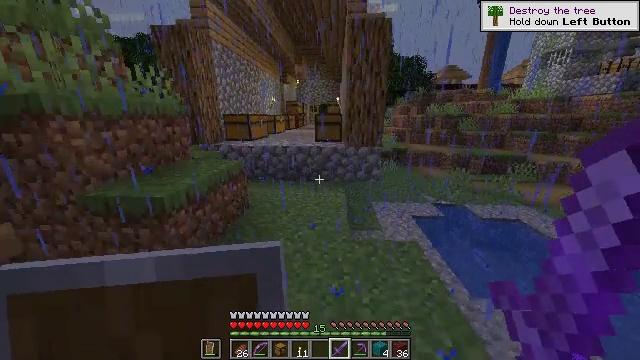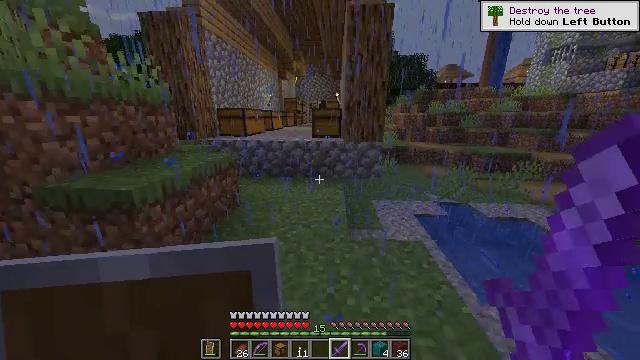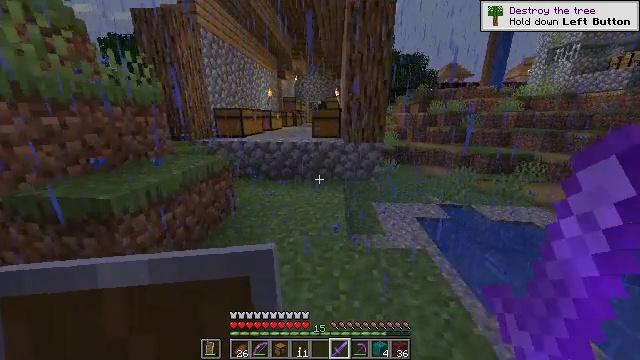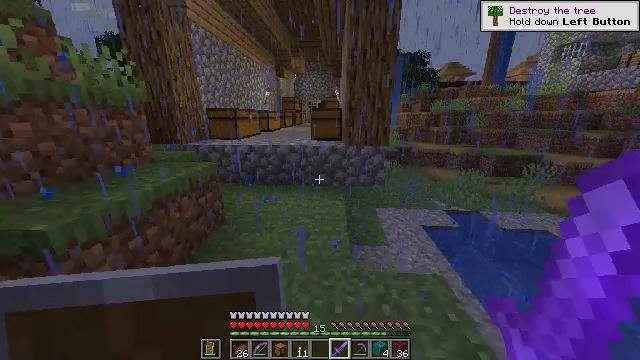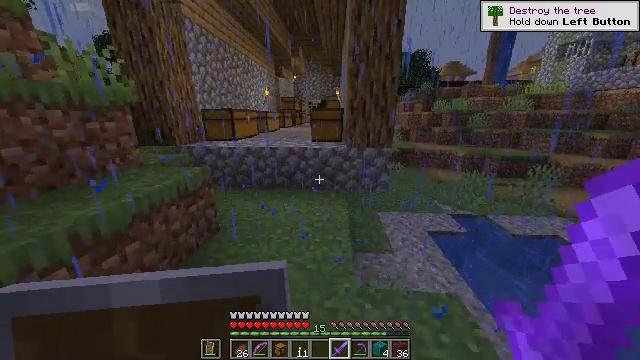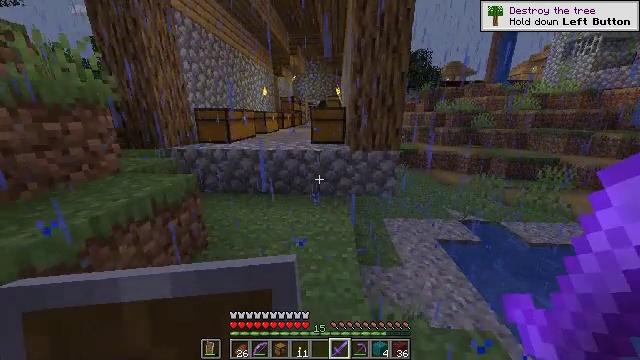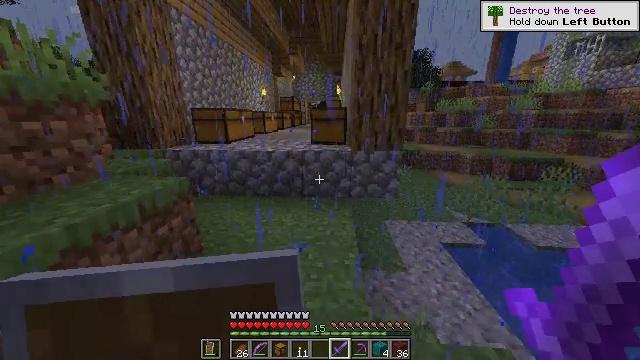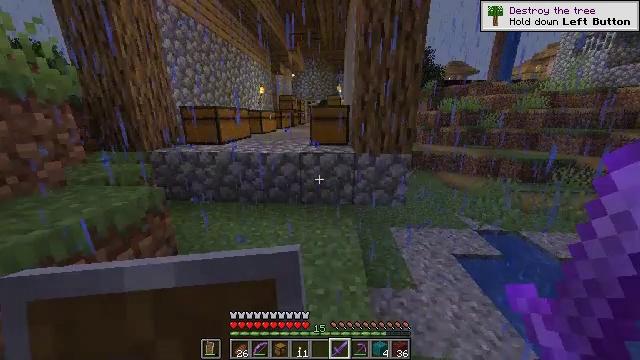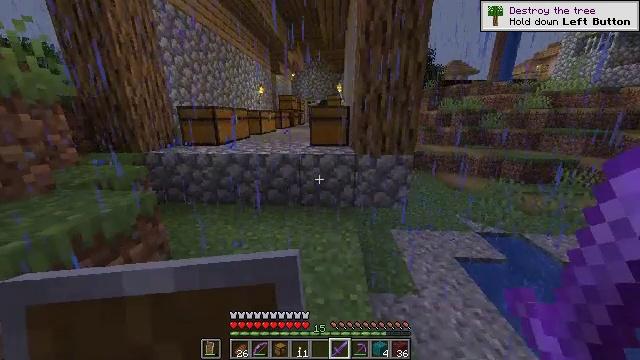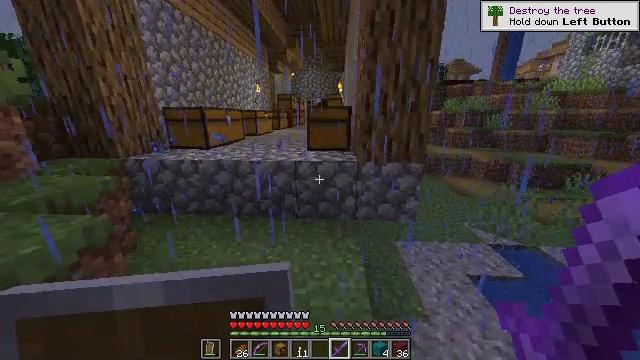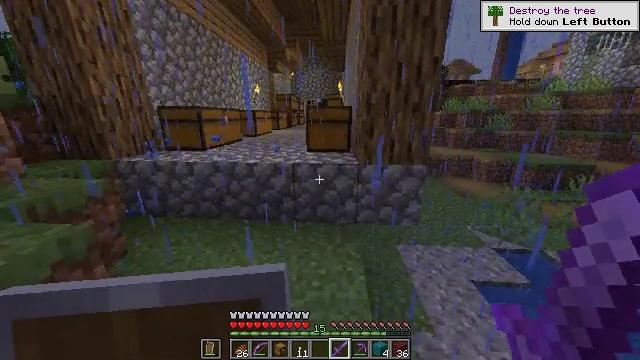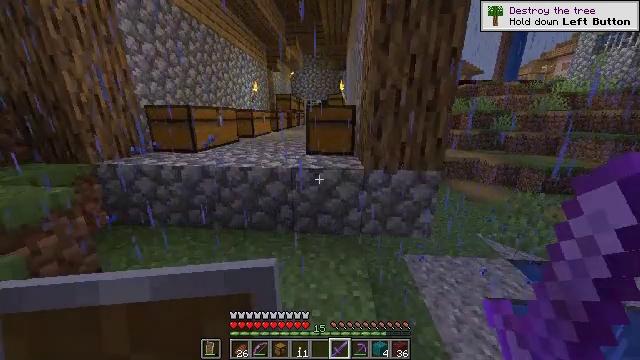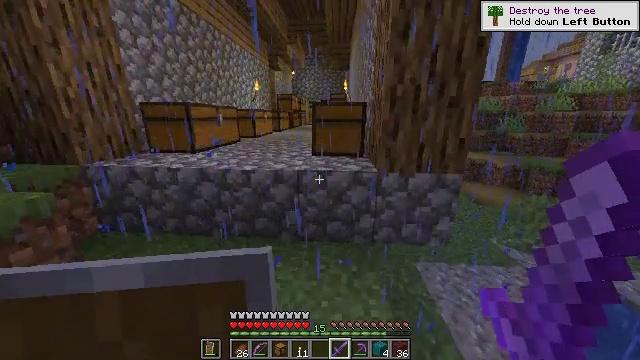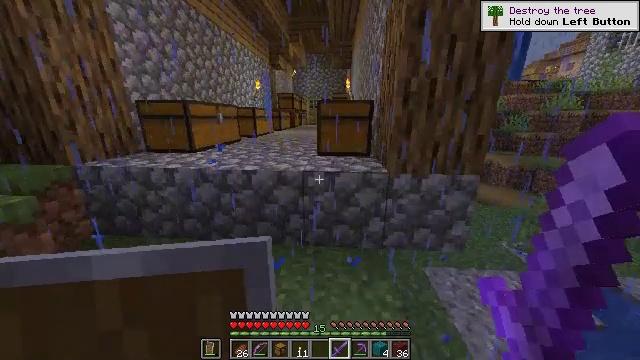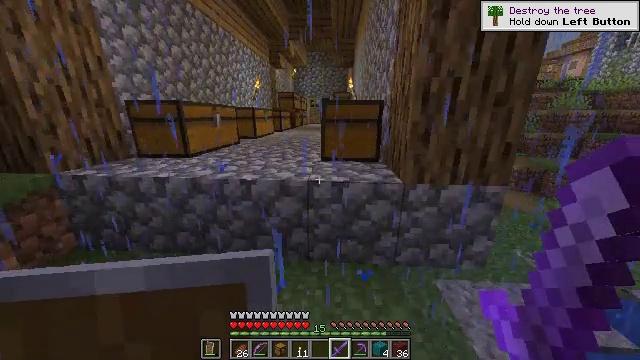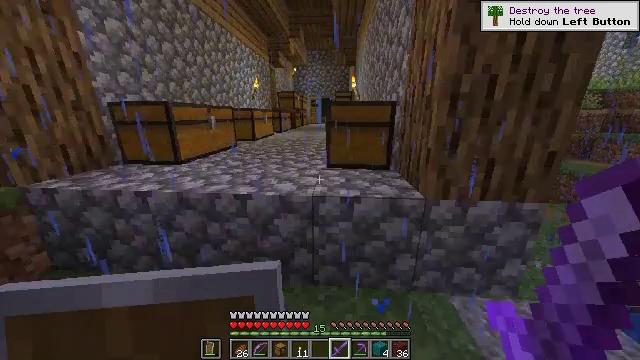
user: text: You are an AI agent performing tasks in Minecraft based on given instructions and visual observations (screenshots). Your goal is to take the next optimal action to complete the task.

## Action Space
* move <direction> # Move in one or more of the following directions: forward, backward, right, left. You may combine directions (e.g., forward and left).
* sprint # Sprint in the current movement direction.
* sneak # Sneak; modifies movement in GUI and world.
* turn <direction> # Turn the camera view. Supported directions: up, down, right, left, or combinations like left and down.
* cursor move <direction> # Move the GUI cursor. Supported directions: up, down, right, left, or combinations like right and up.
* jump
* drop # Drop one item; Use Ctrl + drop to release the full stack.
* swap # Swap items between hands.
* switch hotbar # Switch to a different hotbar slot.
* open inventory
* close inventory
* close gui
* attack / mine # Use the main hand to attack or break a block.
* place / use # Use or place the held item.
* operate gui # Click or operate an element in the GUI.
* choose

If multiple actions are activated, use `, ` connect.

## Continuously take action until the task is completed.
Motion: motion action
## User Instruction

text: Create an ender eye with blaze powder and ender pearl.
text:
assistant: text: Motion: move forward
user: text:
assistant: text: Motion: move forward
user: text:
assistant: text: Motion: move forward
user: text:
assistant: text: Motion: move forward
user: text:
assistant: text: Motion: move forward
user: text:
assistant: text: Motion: move forward
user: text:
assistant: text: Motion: move forward
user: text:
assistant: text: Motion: move forward
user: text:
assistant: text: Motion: move forward
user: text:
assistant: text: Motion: move forward
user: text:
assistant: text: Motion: move forward and move left
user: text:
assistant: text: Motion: move forward and move left
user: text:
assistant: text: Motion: move forward
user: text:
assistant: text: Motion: move forward
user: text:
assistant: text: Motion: move forward
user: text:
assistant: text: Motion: move forward
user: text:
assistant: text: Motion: move forward
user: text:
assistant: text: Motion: move forward and move left
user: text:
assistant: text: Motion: move forward and move left, jump
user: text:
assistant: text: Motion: move forward, jump
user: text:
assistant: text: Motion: move forward, jump
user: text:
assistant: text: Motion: move forward, jump
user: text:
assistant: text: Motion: move forward
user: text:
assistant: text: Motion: move forward
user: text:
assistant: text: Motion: move forward
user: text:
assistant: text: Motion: move forward
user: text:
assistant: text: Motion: move forward
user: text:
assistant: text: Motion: move forward
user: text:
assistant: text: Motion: move forward
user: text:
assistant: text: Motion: move forward